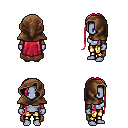
a pixel art fantasy rpg character, female body template, dark elf, purple skin, brown cape, gold greaves, ruby red extra-long hairstyle, cloth hood, leather bracers, four views (front, back, left, right), 2x2 character sprite sheet, small pixel art, hard edges, no anti-aliasing